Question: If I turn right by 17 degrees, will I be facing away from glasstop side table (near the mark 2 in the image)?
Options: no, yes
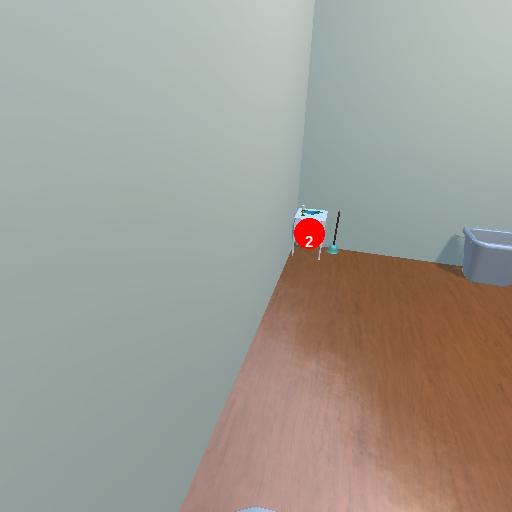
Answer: no